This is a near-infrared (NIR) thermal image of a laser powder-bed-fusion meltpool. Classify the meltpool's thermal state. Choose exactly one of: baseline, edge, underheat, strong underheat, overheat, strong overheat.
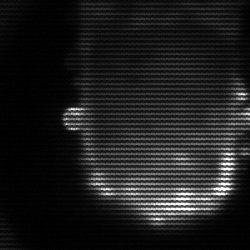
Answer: baseline